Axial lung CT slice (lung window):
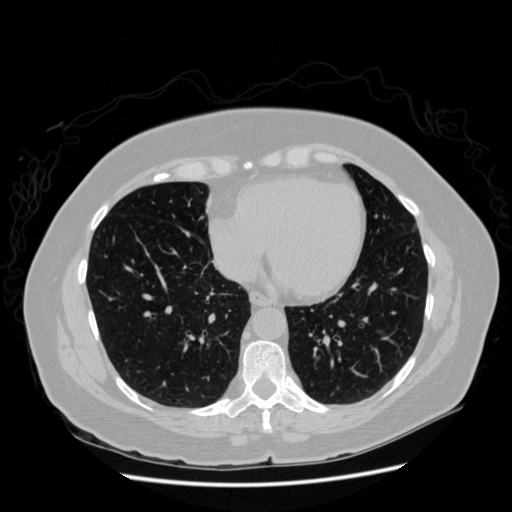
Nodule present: no